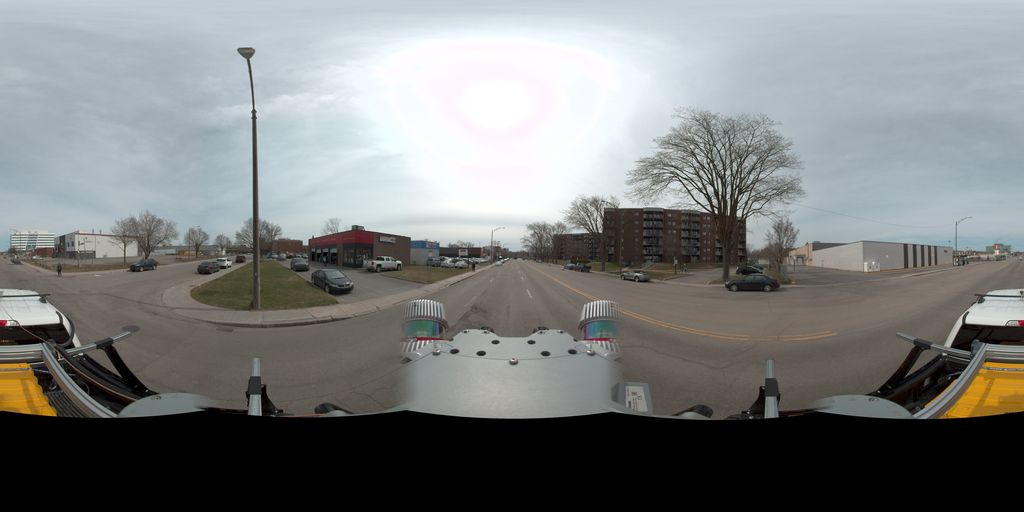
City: quebec_city